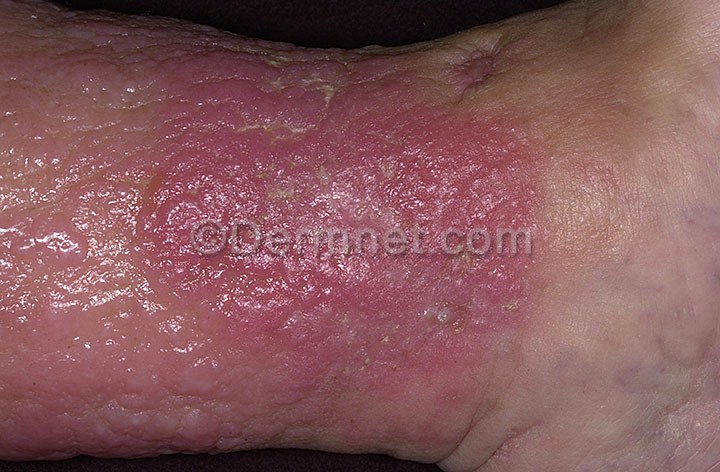
Disease: Eczema Photos